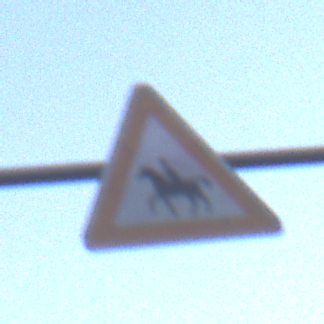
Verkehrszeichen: ReiterRechts
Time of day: SunriseSunset
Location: Outdoor (Nature)
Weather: PartlyCloudy
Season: NotSpecified
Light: Natural